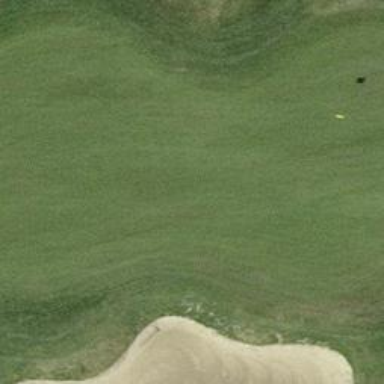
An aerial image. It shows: Picturesque green golfing area with grass land use.